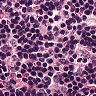
Metastatic tissue present: no